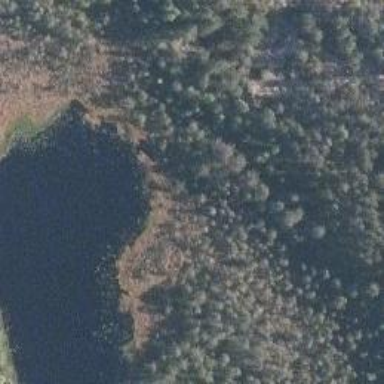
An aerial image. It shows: Lake with natural water.